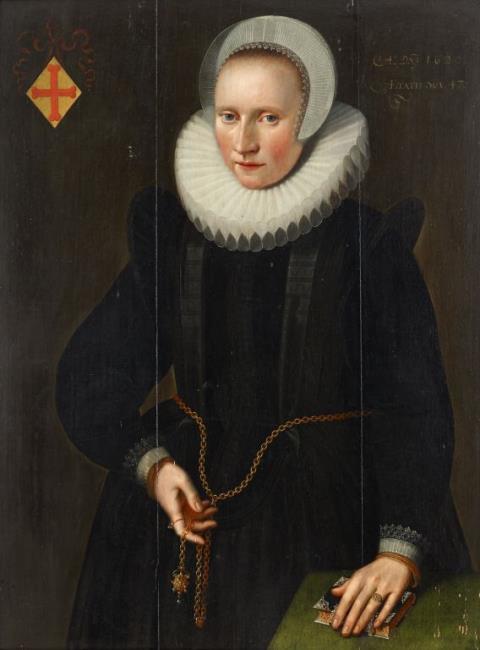
Title: Portrait of a lady, probably Margaretha Rerinck (1573- )
Artist: Anoniem (Noordelijke Nederlanden (historische regio)) 1620 gedateerd Oost-Nederland
Earliest date: 1620
Latest date: 1620
Genre: painting
Iconography: Pomander
Keywords: woman's portrait, three-quarter length, head to the left, body facing left, standing (position), facing front, diadem cap, ruff, lace cuff/cuffs, vlieger (gown), girdle, pomander, bracelet, finger ring, coat of arms (upper left)